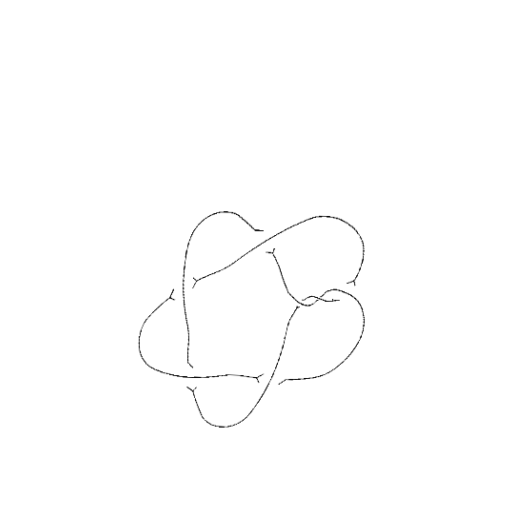
Crossing number: 7